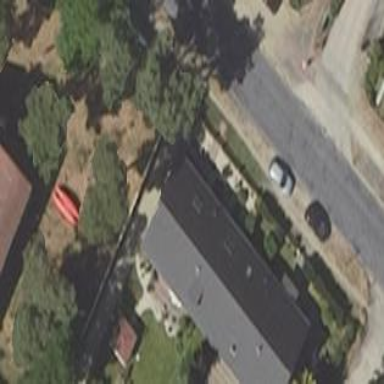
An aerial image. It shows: Semidetached house.